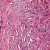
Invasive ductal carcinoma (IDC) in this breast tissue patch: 1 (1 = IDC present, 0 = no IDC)